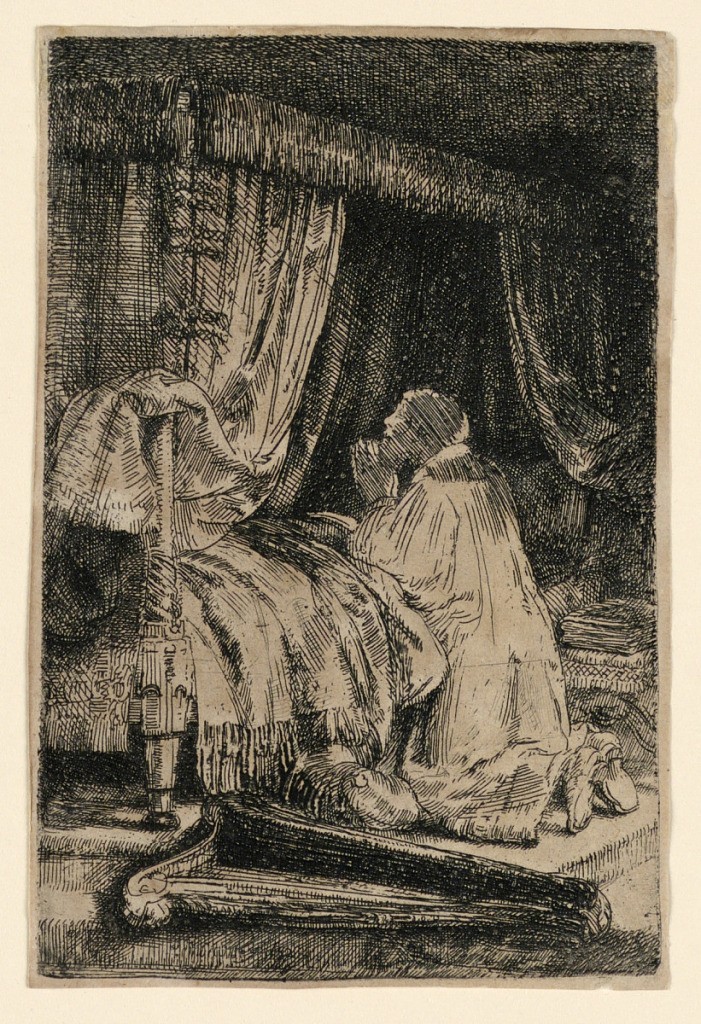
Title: David in Prayer
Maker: Rembrandt Harmensz van Rijn, Dutch, 1606–1669
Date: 1652
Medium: Etching on paper
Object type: Print
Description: Interior: figure of David is shown kneeling in prayer, at right, facing left. Harp on ground beside him, in the foreground. Signed and dated, lower left: "Rembrandt f. 1652."